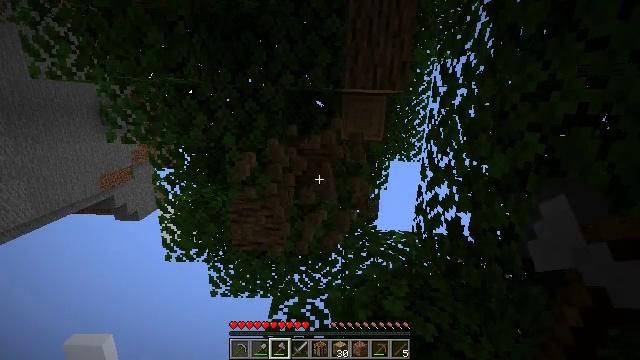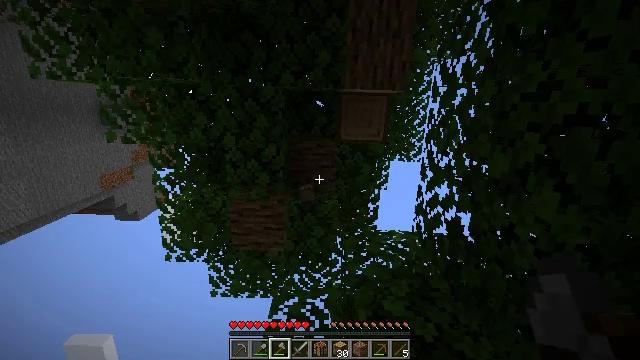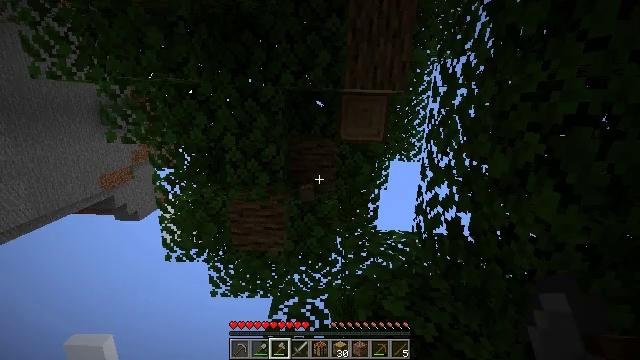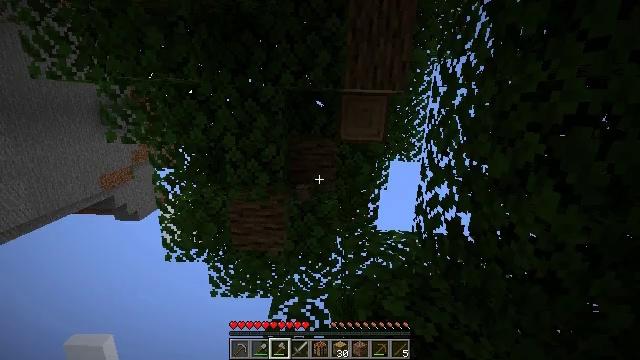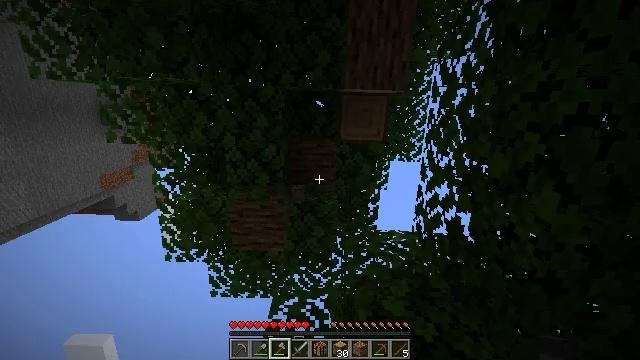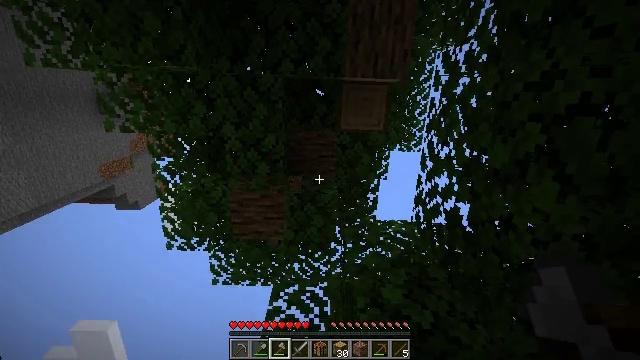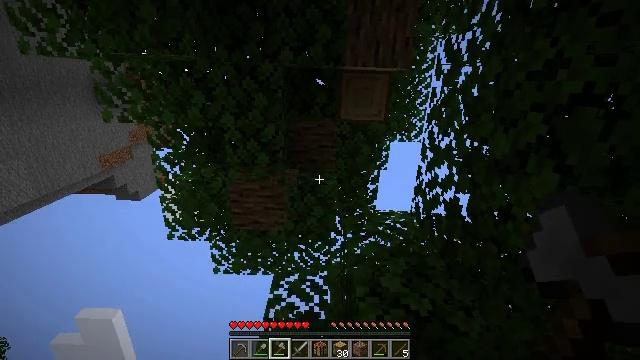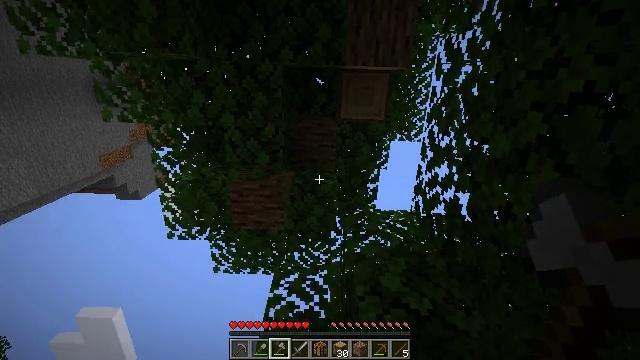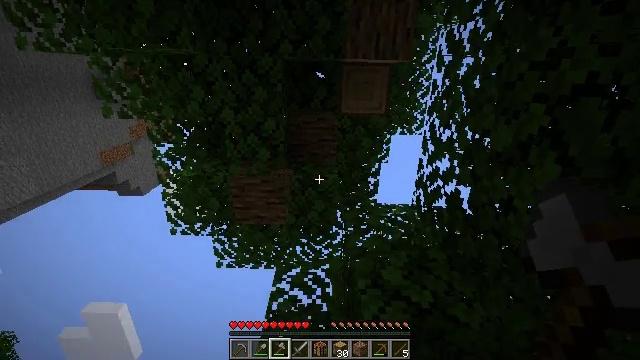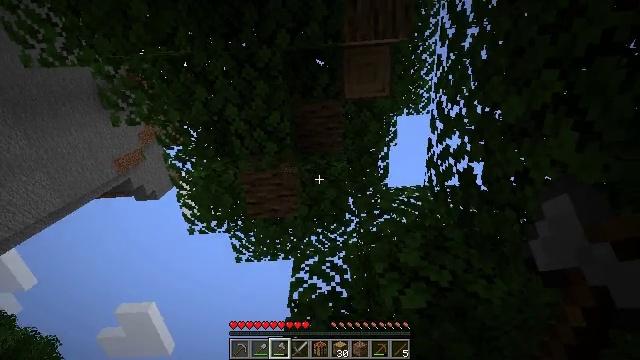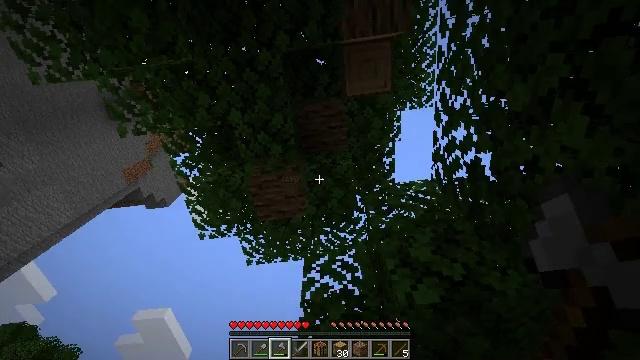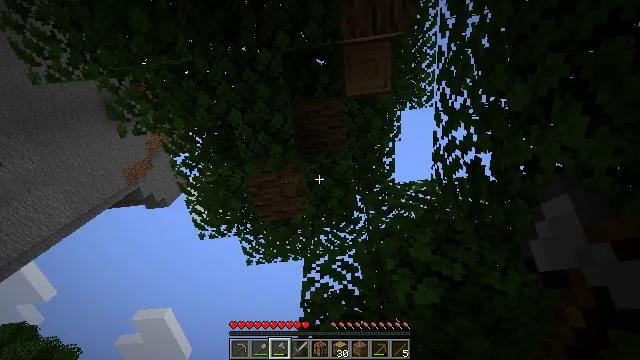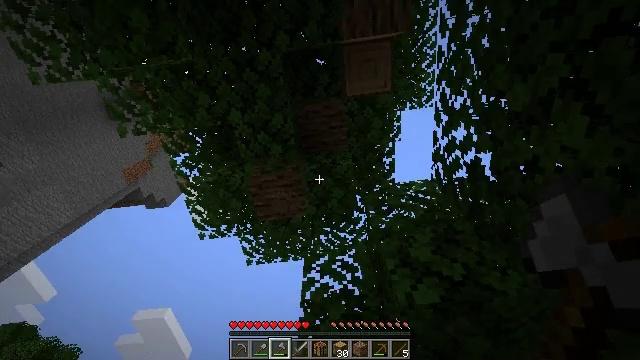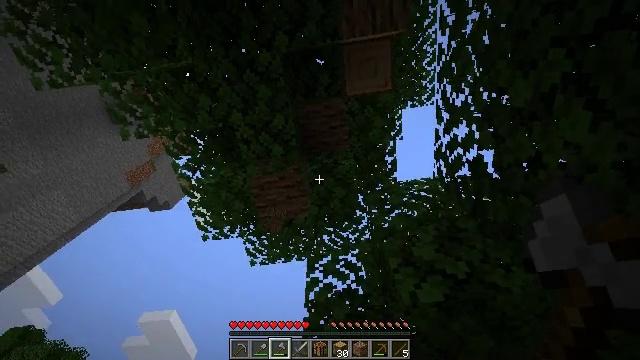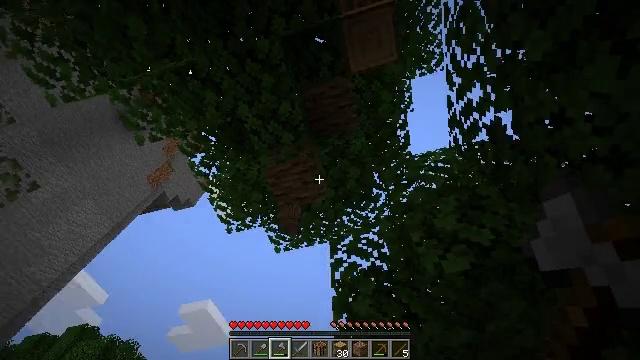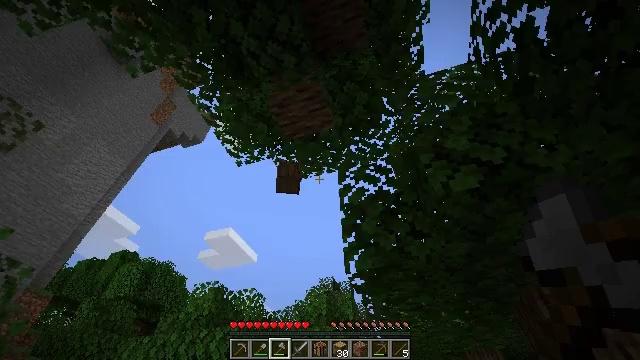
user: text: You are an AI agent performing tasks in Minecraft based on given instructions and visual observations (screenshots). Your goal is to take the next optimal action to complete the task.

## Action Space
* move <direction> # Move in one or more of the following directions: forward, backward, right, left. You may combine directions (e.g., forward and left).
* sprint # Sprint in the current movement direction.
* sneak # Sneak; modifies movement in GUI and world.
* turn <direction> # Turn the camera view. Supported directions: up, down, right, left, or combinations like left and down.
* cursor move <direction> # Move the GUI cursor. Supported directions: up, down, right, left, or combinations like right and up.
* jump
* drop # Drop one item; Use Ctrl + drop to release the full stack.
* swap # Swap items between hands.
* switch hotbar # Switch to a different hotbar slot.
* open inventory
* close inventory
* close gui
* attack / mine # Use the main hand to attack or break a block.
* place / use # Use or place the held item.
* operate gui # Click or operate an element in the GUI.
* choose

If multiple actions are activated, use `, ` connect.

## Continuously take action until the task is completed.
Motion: motion action
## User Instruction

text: Break the peony to collect it.
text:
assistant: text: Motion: attack / mine
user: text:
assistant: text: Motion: attack / mine
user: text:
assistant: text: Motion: attack / mine
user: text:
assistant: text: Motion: attack / mine
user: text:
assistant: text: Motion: turn down
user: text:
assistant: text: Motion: turn down
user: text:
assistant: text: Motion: no_op
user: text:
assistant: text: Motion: turn down
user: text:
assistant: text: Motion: turn left and down
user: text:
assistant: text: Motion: turn left
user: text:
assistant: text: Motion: no_op
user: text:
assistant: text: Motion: no_op
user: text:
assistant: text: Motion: turn left
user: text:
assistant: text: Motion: turn left and down
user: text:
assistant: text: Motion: move forward, turn left and down
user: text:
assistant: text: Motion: move forward, turn right and down
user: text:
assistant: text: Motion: move forward, turn right and down
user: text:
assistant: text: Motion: move forward, turn down
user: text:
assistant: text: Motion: move forward and move left, turn right and down
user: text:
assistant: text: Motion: move forward and move left, turn right and down
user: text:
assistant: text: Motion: move forward and move left, turn right and down
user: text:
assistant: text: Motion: move forward and move left, turn right and down
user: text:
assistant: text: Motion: move forward and move left, turn right and down
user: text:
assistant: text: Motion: move forward and move left, turn right
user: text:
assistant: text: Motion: move forward and move left
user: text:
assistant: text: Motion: move forward and move left, turn right and up
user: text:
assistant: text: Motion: move forward and move left, turn up
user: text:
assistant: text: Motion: move forward and move left
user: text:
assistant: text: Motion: move forward and move left, turn left
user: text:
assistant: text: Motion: move forward and move left, turn left